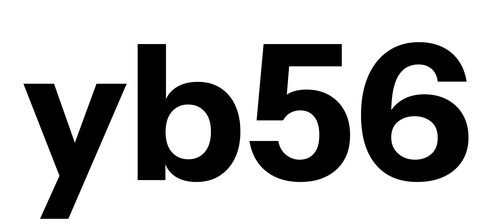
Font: InstrumentSans_Bold